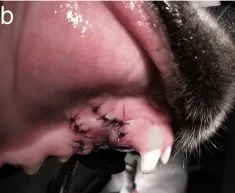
Exposed maxillary alveolar cavity after tooth removal that was covered by a mucosal flap.
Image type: medical_photograph (other_medical_photograph)